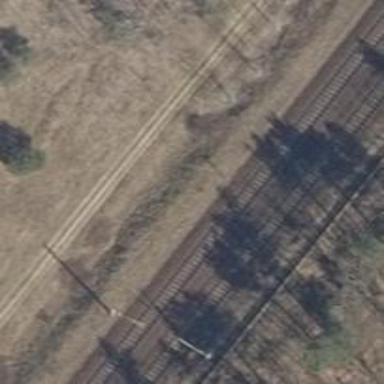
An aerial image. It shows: Railway signal.